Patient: sex F, age 58
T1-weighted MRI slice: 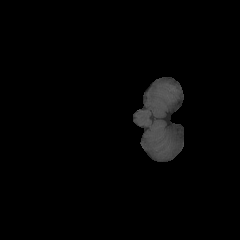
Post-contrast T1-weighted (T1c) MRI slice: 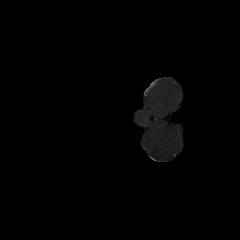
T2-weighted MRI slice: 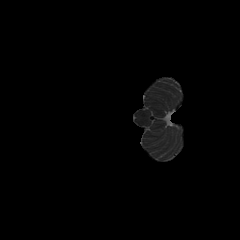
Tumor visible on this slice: no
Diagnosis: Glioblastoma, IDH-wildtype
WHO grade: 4